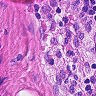
Metastatic tissue present: no